Question: In reference to the attached screenshot:

I want the position of the wrapper with the grey background to have a fixed width so that it aligns with the width of the pagination element above it. Right now the width depends on the size of the children elements (the text or the text field).
In general, how would you accomplish this?
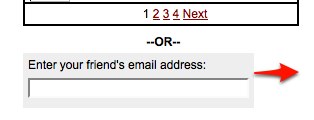
Answer: Provided both sections are contined within the same container div, use a style of:
'''
width:100%
'''
Otherwise just specify your width to be the same as the pagination element...